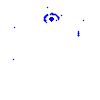
Particle: proton